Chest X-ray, AP view. Patient: 73 years old, sex F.
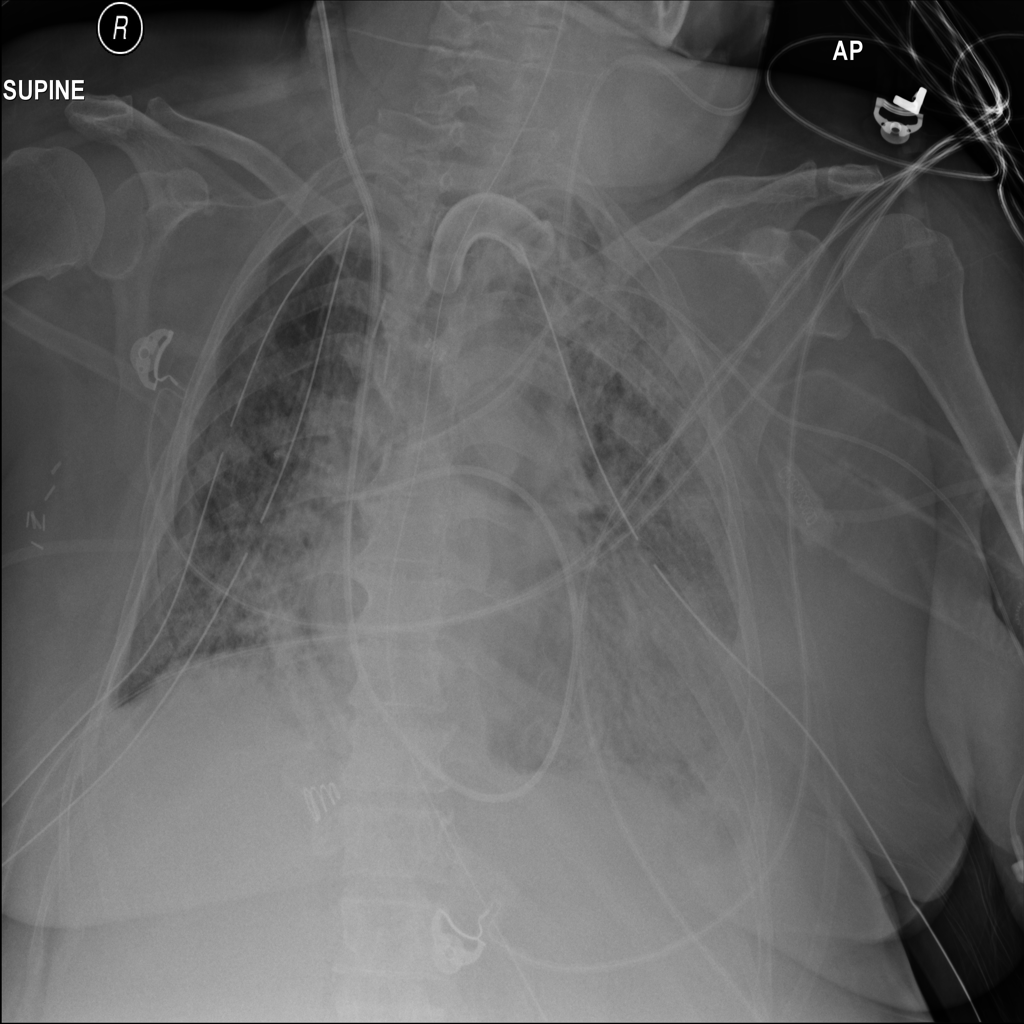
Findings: Infiltration